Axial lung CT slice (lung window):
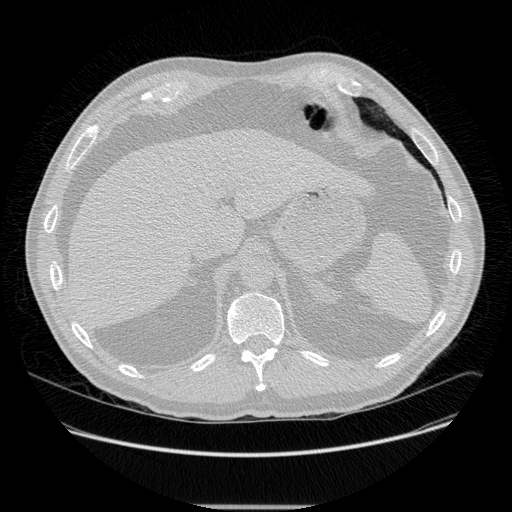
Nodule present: no